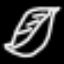
Label: leaf